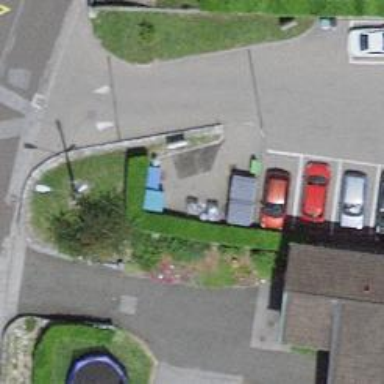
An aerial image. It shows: Recycling container at amenity designated for recycling.